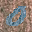
Label: 0